Interaction volume radius: 5 \u00c5
Interaction volume height: 25 \u00c5
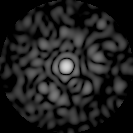
Disorder parameter: 0.8567